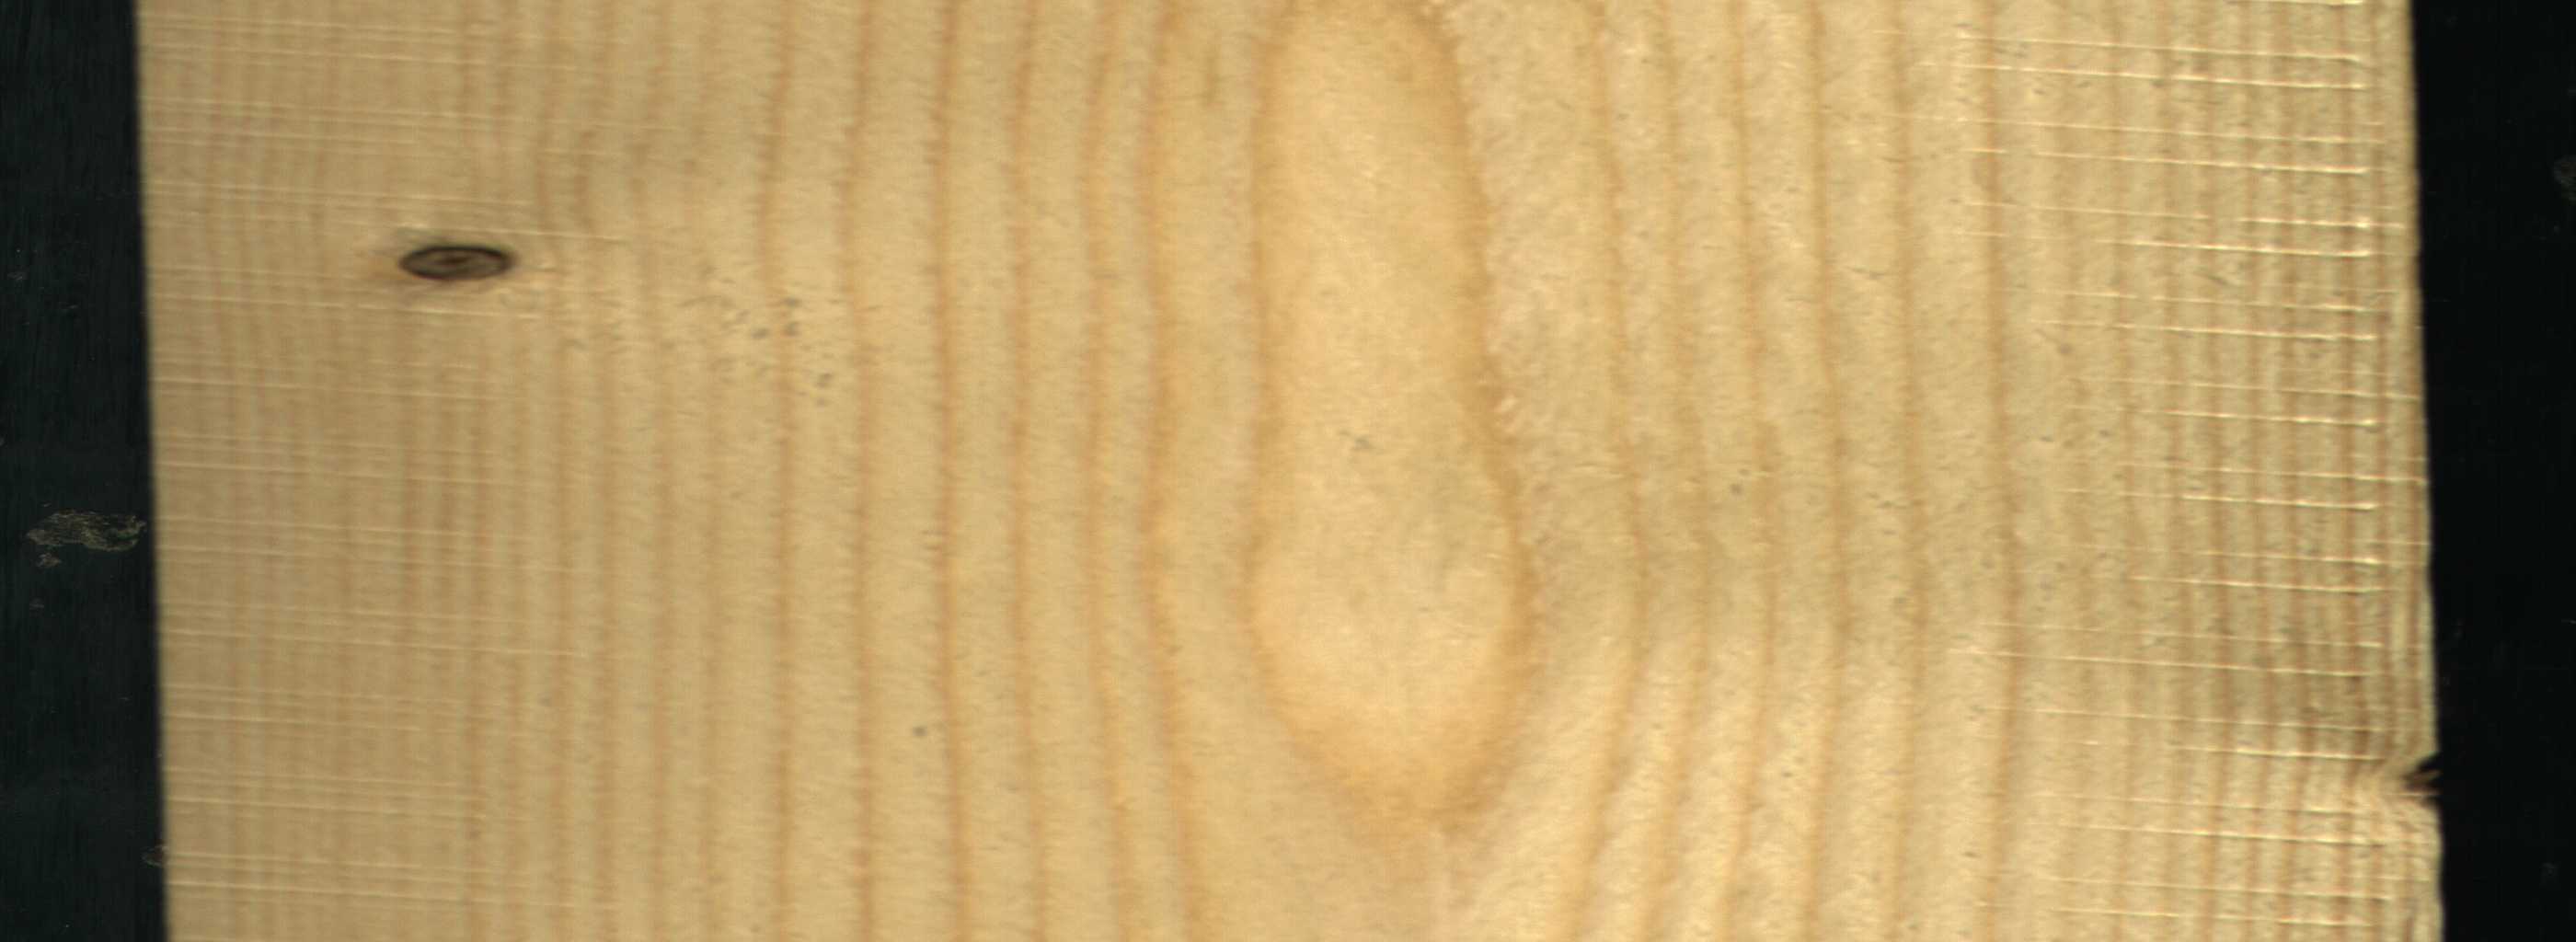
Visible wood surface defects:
Dead_Knot